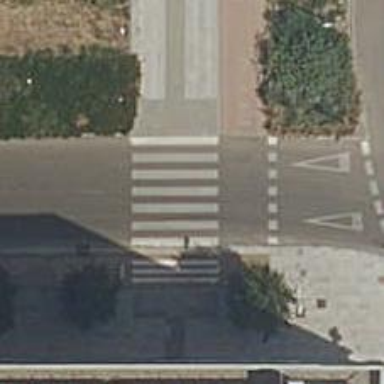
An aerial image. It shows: Uncontrolled road crossing.